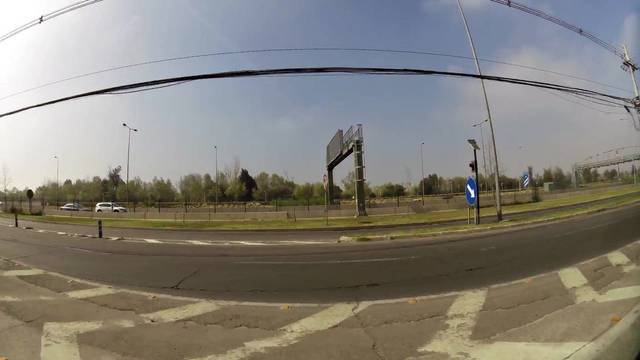
Region: Chile
Coordinates: -33.384, -70.592